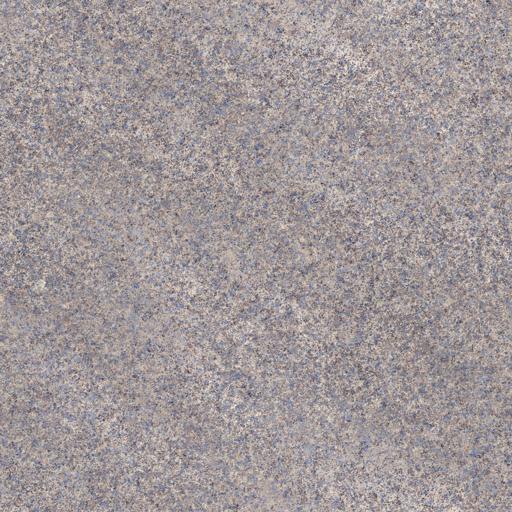
Tags: countertop granite